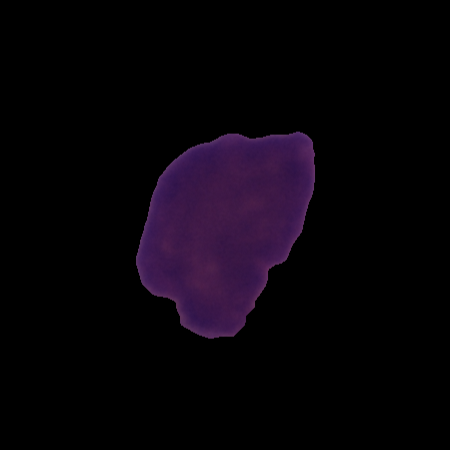
Label: cancer